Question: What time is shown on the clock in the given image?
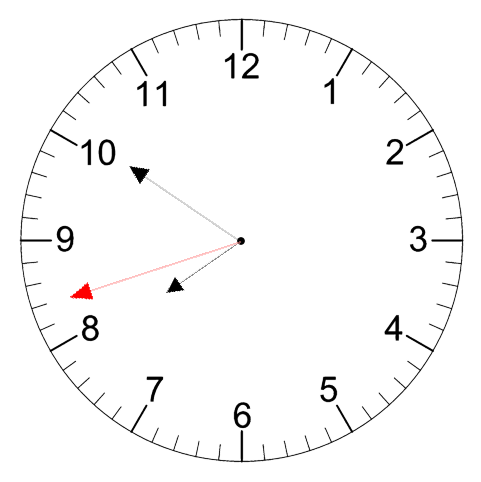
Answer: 07:50:42